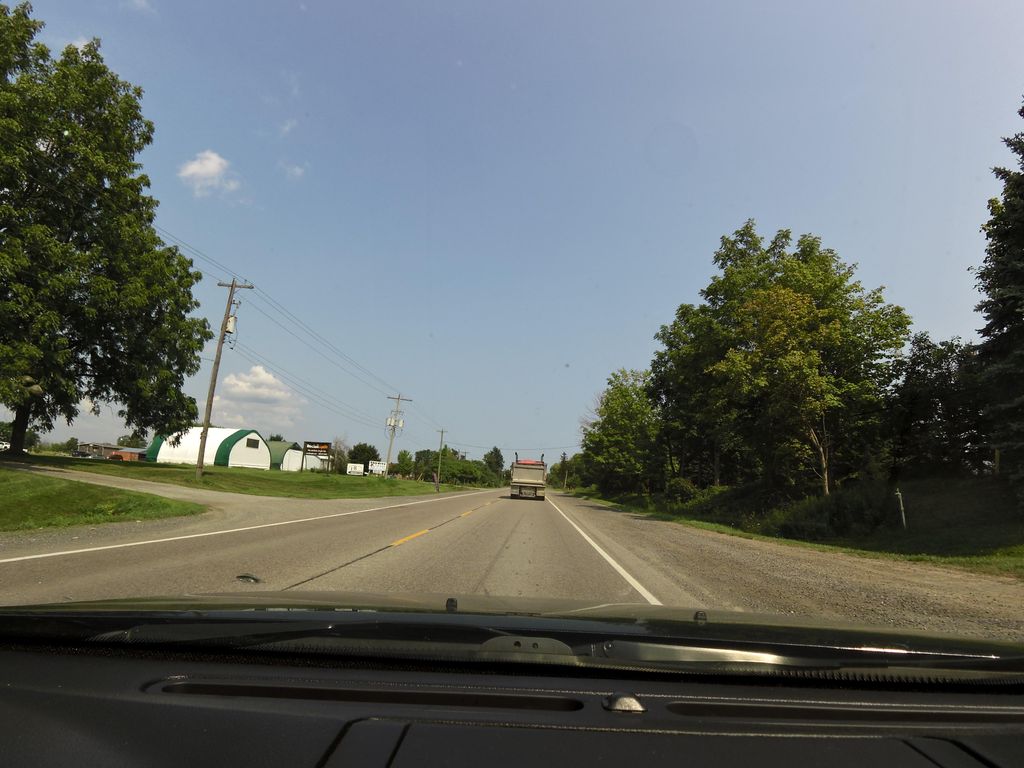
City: hamilton